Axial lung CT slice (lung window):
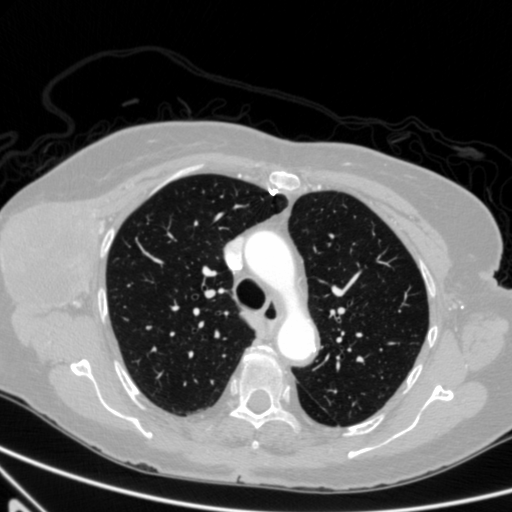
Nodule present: no